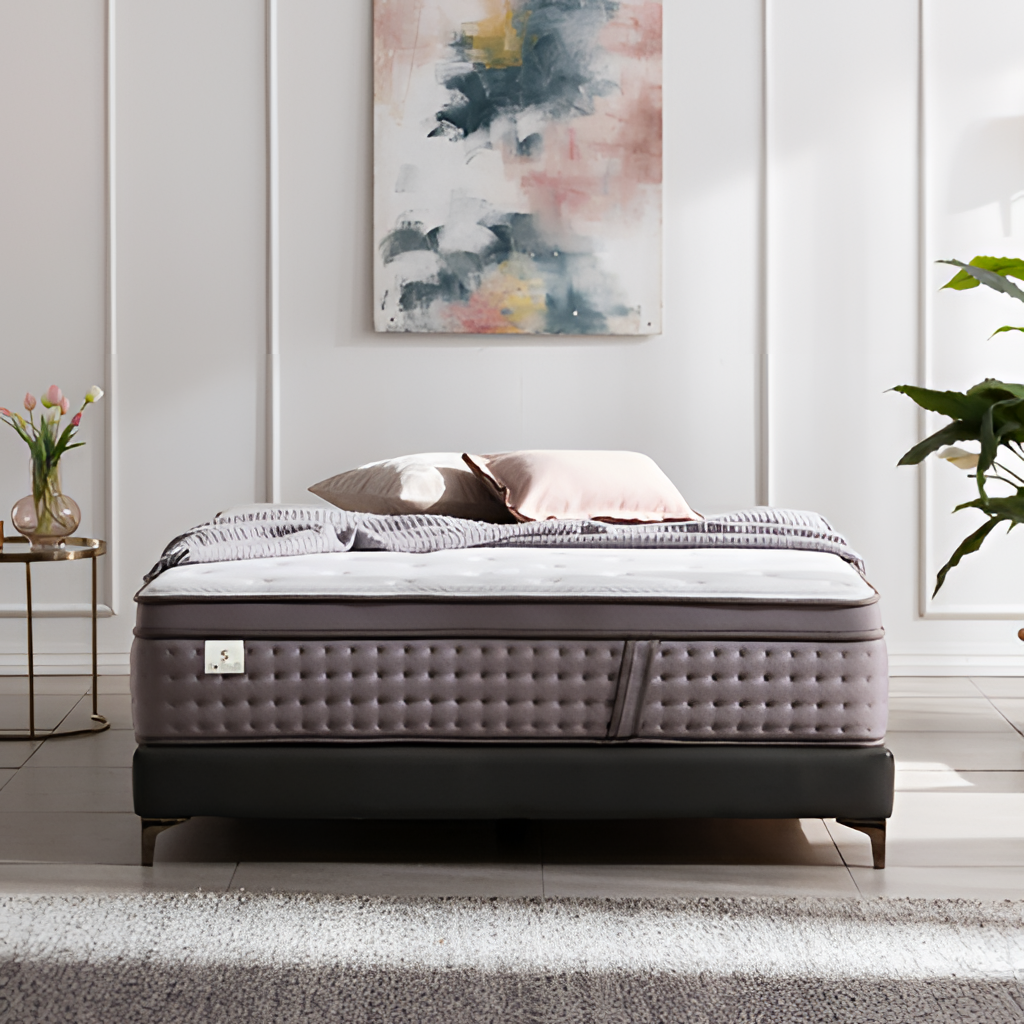
bedroom, gray fabric bed, gray tile flooring, with large square pattern, modern, panel wallpaper, with vertical striped pattern